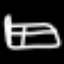
Label: bed